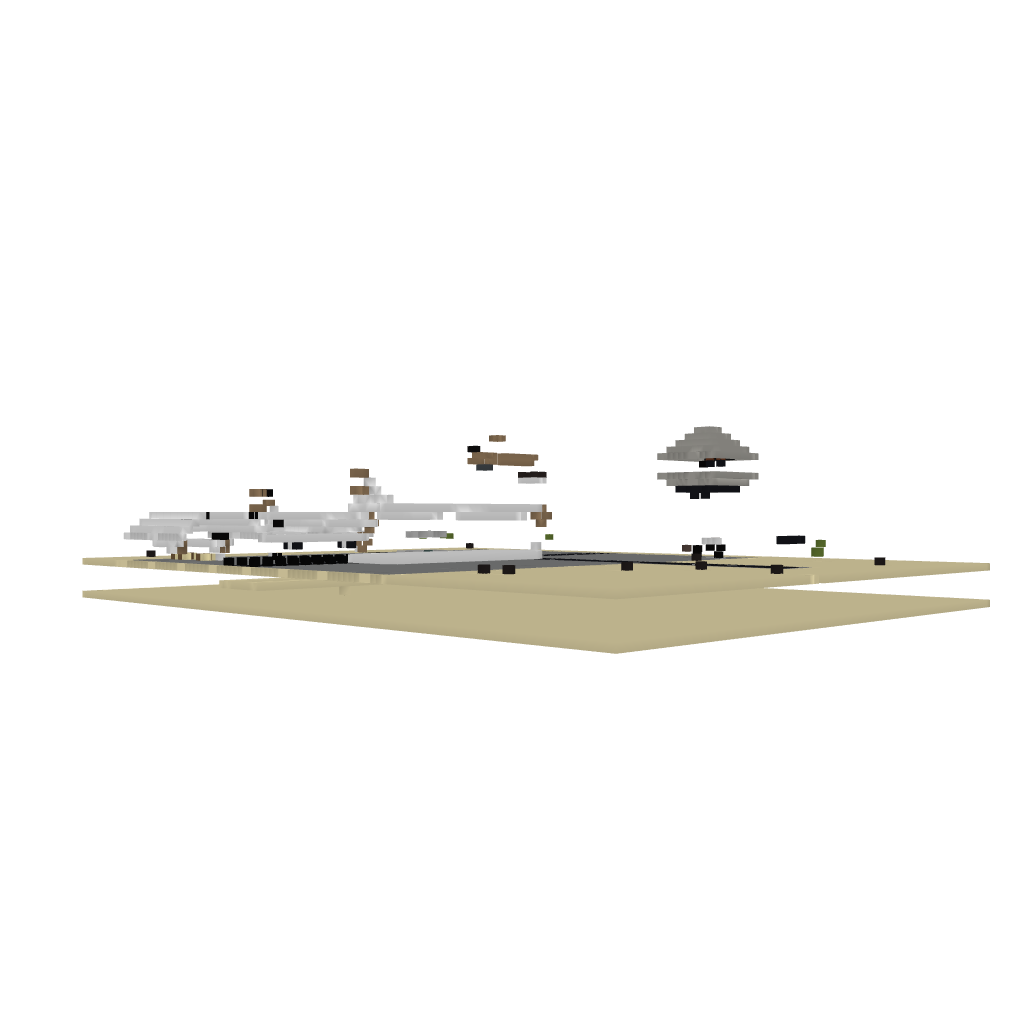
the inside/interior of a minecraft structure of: Big Airfield with realistic planes and control tower Etc...